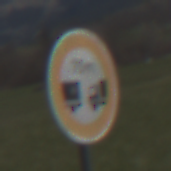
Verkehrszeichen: VerbotUnterschreitenMindestabstand
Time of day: MorningAfternoon
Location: Outdoor (Nature)
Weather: PartlyCloudy
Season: NotSpecified
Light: Natural